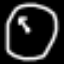
Label: clock